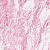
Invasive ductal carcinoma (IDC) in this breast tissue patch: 0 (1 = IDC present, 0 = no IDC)